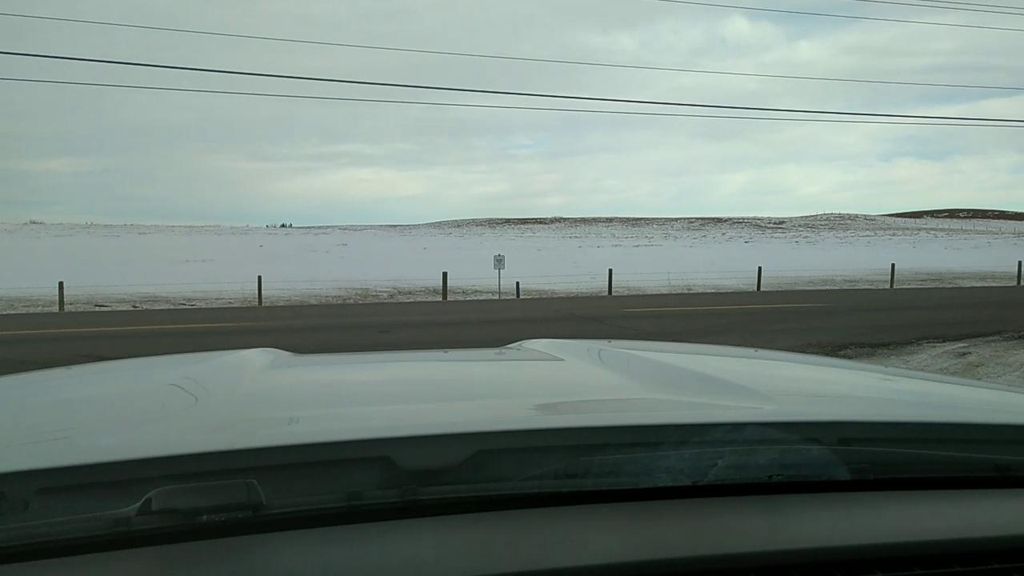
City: calgary